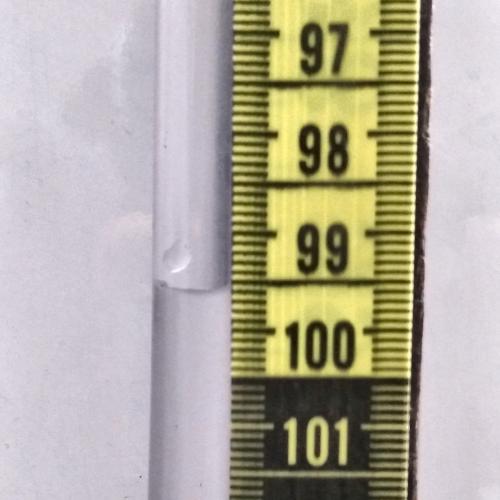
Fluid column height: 99.6 cm